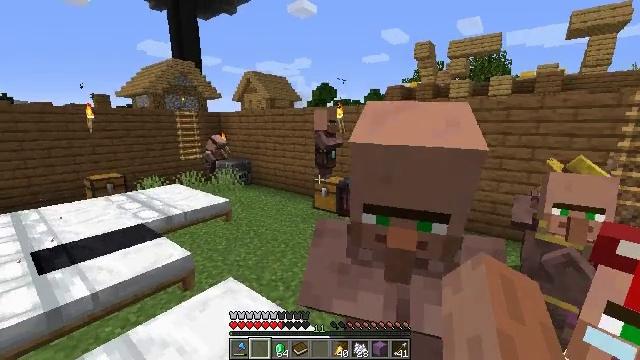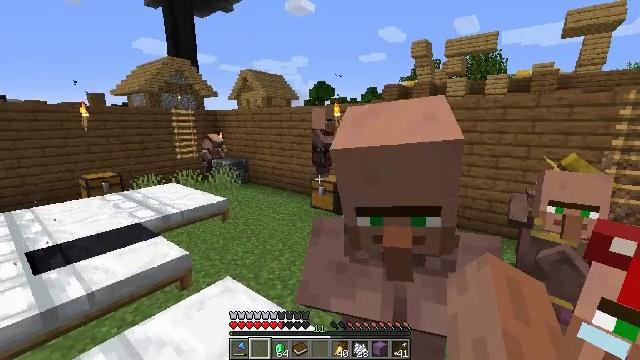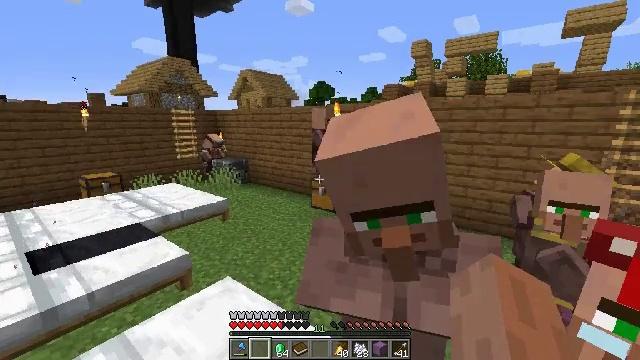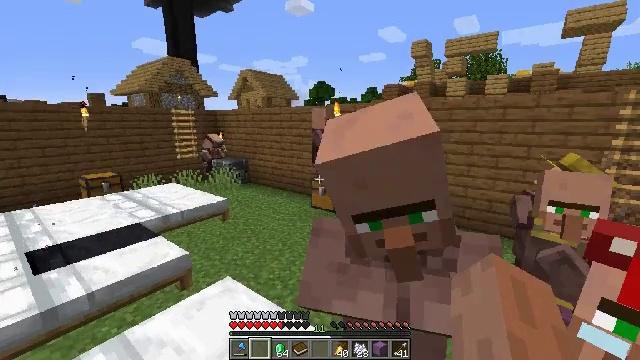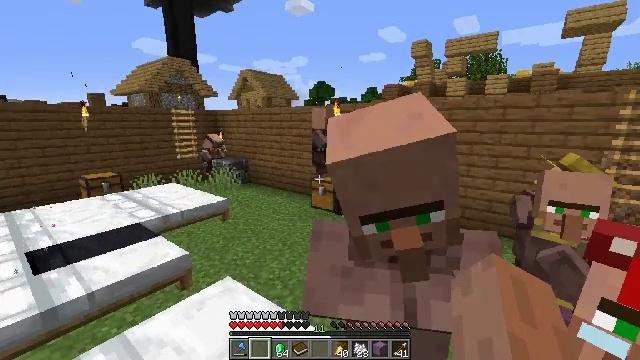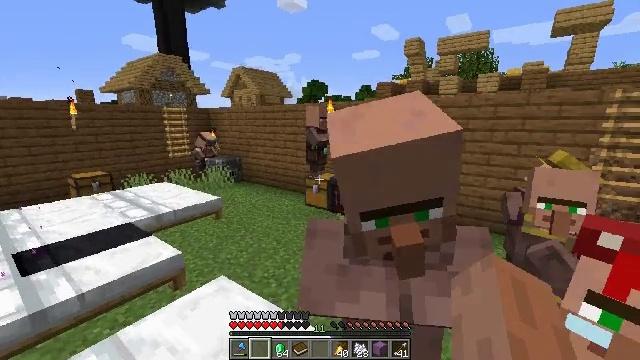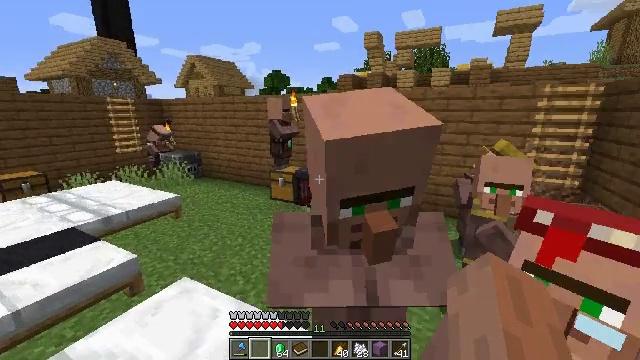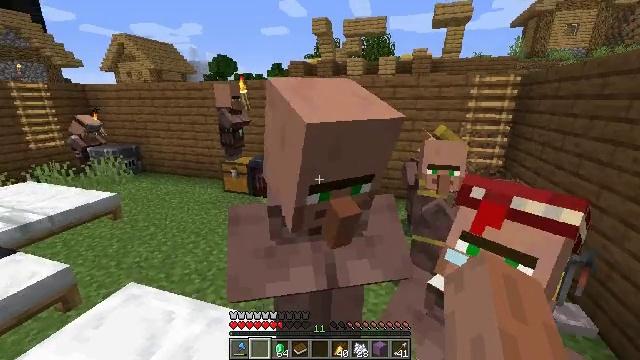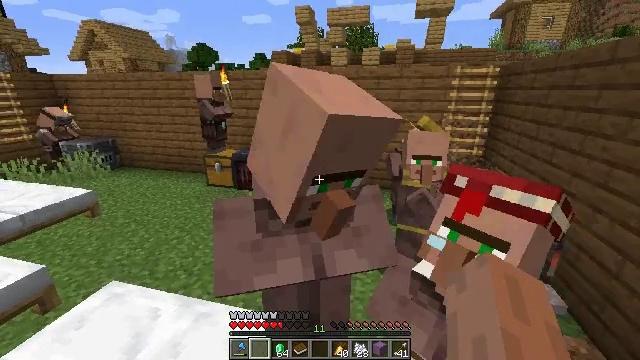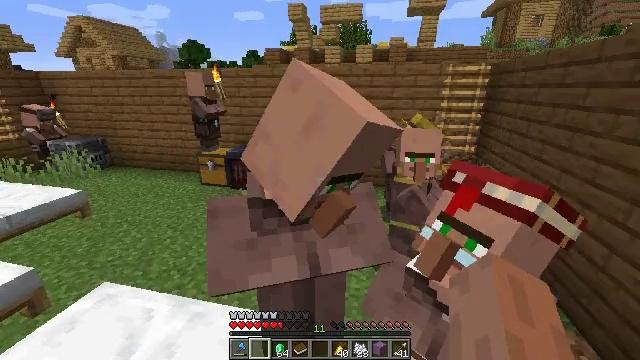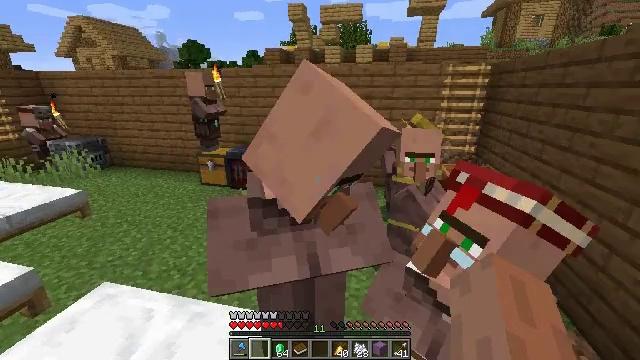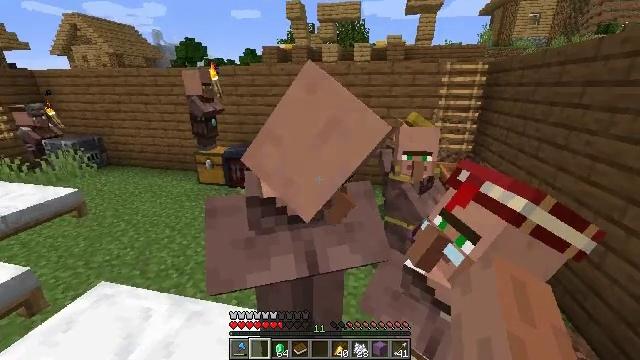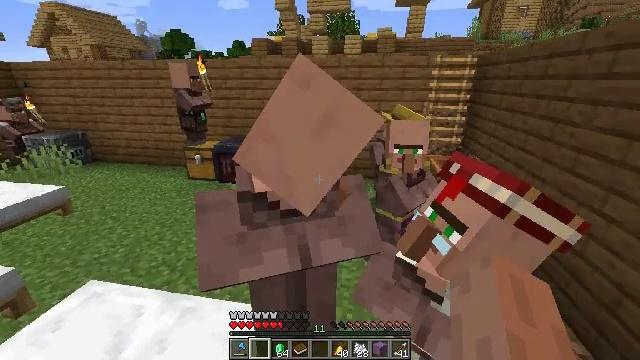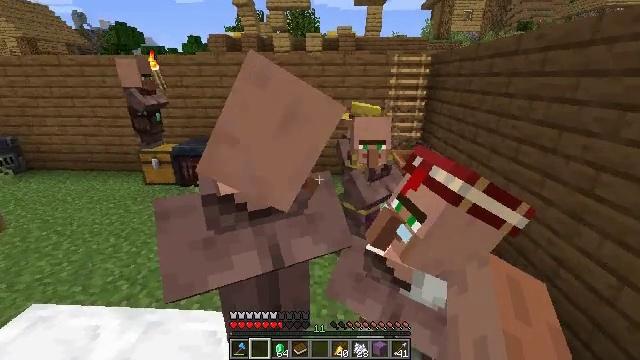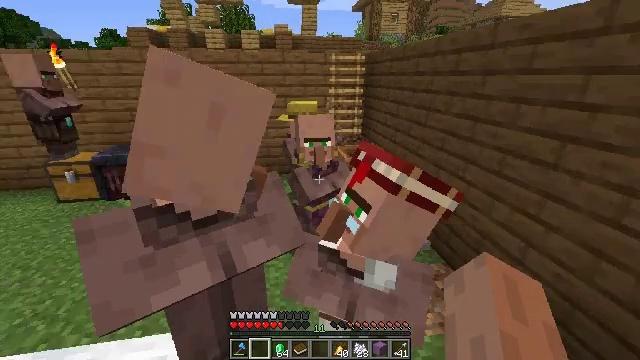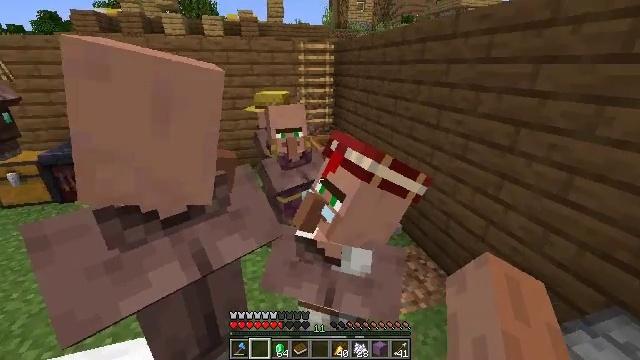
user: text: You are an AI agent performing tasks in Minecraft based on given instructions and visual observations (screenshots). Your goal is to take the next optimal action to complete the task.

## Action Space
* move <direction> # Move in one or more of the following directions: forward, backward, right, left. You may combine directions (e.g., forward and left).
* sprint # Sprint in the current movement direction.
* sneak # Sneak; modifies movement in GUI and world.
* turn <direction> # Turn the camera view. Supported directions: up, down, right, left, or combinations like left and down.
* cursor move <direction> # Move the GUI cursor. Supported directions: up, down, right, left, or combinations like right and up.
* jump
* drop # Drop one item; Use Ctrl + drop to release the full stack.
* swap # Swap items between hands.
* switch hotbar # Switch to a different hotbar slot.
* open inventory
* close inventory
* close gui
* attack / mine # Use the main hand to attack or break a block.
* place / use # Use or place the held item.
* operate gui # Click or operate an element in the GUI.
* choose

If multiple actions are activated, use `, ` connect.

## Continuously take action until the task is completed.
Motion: motion action
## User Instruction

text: Collect the lectern by destroying it.
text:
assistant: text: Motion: no_op
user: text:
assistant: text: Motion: no_op
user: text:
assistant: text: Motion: no_op
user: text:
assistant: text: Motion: no_op
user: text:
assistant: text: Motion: turn right
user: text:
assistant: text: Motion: turn right and down
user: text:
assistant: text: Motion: turn right and down
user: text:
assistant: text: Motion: turn right and down
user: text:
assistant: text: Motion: turn right
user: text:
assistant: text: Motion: no_op
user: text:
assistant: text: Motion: no_op
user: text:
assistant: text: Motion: turn right and down
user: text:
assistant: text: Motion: turn right
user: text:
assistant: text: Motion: turn right
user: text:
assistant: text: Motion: turn right and down
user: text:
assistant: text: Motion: turn right and down
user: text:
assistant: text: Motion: turn down
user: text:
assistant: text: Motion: turn down
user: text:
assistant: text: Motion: no_op
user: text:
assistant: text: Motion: no_op
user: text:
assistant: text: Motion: no_op
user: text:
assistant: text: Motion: no_op
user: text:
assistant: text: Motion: no_op
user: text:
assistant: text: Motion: no_op
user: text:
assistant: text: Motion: turn left
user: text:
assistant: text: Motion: no_op
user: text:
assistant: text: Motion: no_op
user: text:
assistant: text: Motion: no_op
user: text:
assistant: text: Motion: turn left and up
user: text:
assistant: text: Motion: turn left